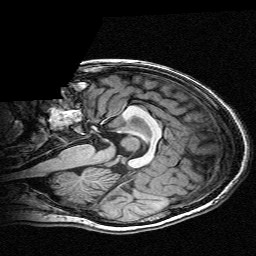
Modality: T1w
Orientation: sagittal
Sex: female
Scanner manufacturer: siemens
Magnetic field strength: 3 T
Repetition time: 2.3 s
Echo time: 0.00336 s